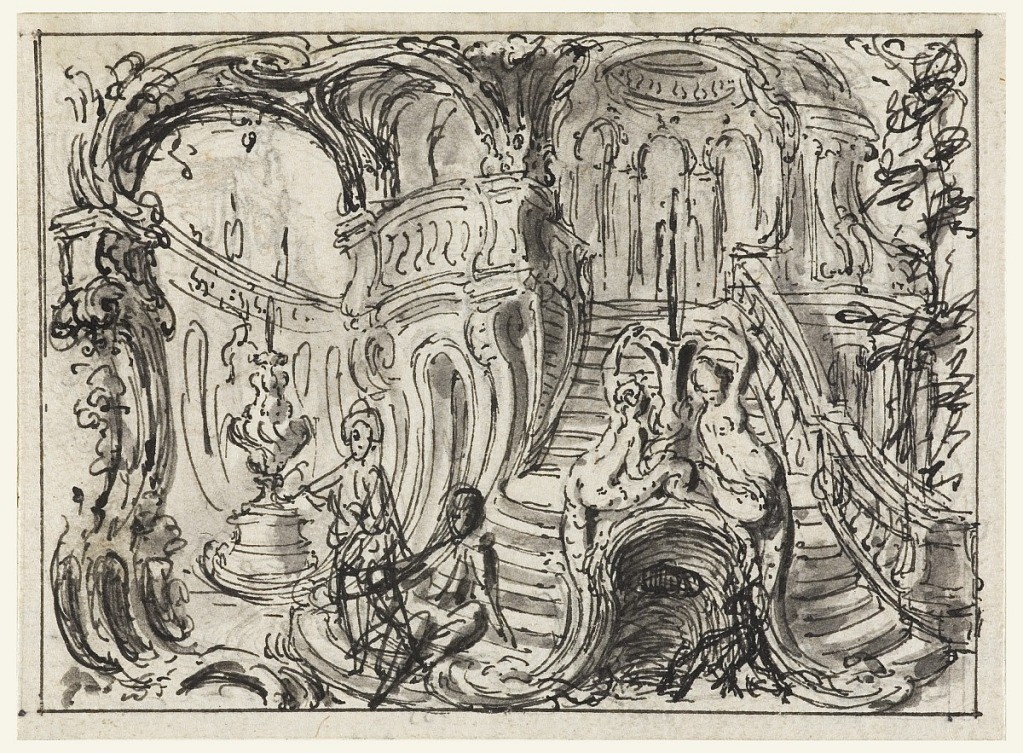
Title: Design for a Patch-Box
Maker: Pierre Edme Babel, French, 1720–1775
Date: ca. 1745
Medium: Black chalk, pen and black ink, brush and black wash on laid paper
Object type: Drawing
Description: Rocaille architectural frame (with four figures reclining or standing on it) through which is a fountain (on the left) and a staircase leading to a circular domed space enclosed with arches (on the right).  Reverse: in opposite direction, a circular fantastical structure with men upon loggias; possibly intended as part of a candlestick.